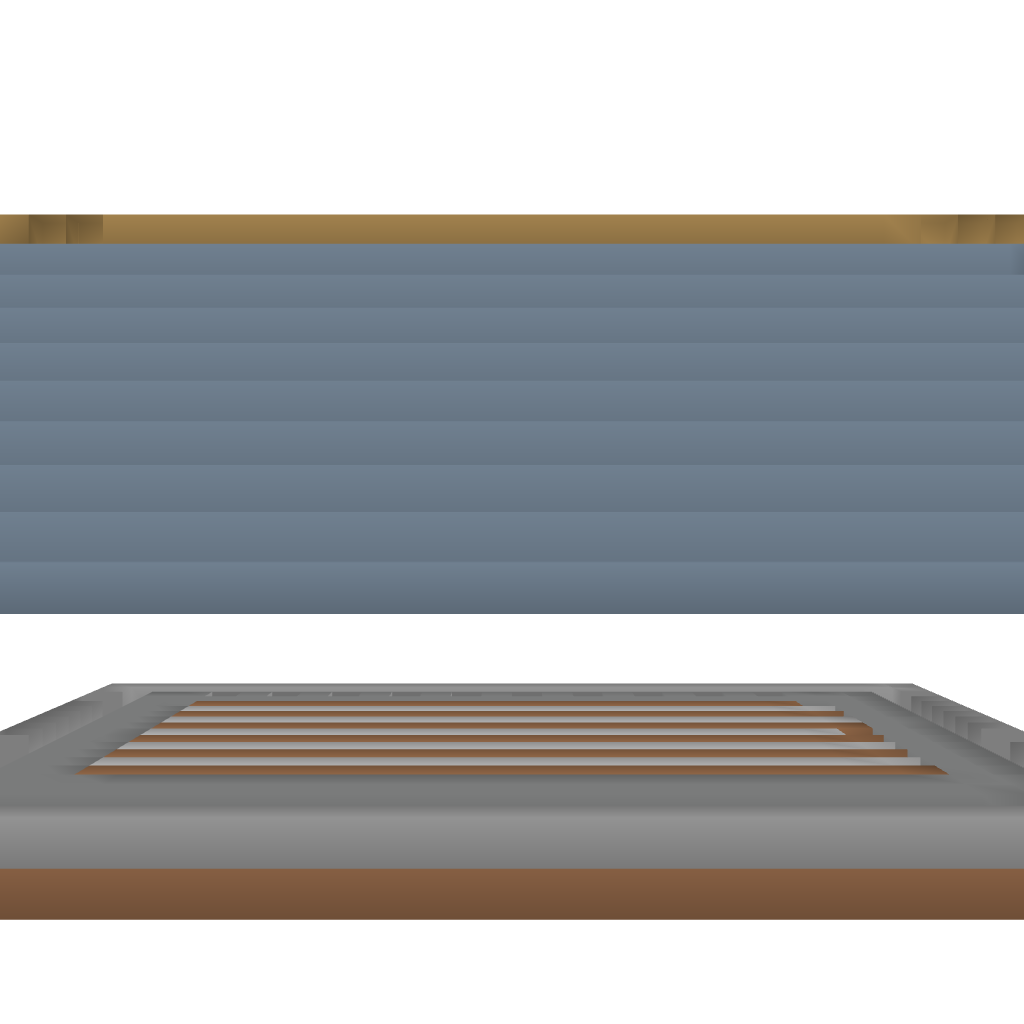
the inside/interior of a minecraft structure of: Greenhouse